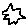
Label: star